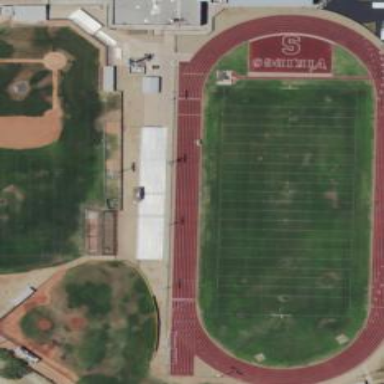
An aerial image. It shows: American football pitch for leisure and sport activities.